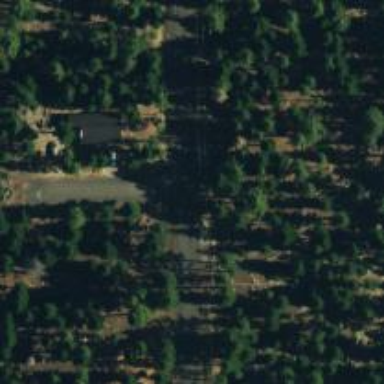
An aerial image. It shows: Evergreen needle-leaved woodland.